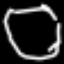
Label: octagon